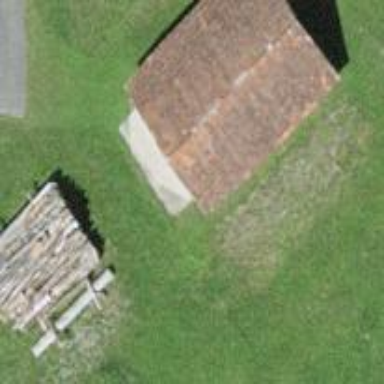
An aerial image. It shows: Rural barn.